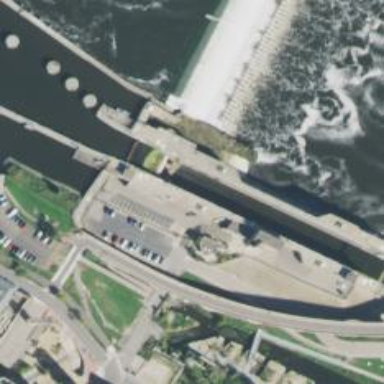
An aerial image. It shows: Lock gate on waterway.